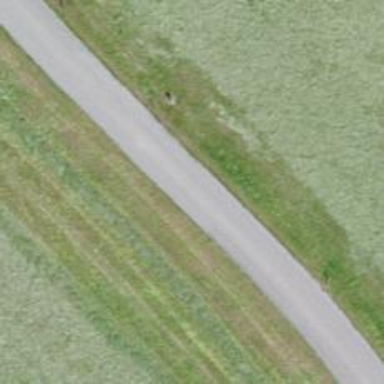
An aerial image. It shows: Well-maintained track road of grade 1.